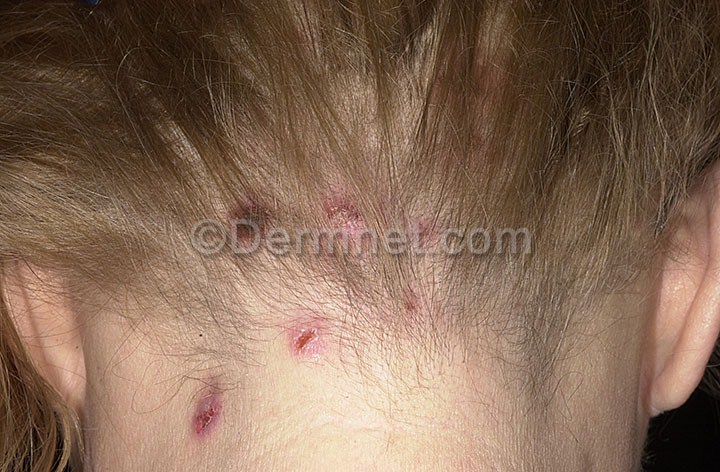
Disease: Eczema Photos